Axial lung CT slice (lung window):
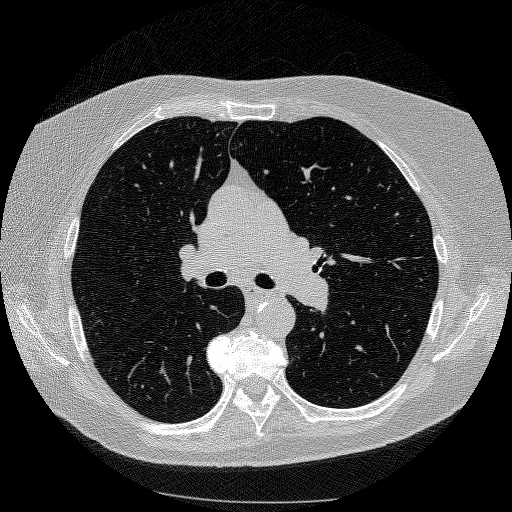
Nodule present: no